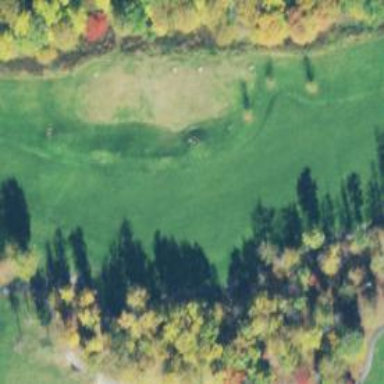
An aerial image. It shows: View of golf hole.